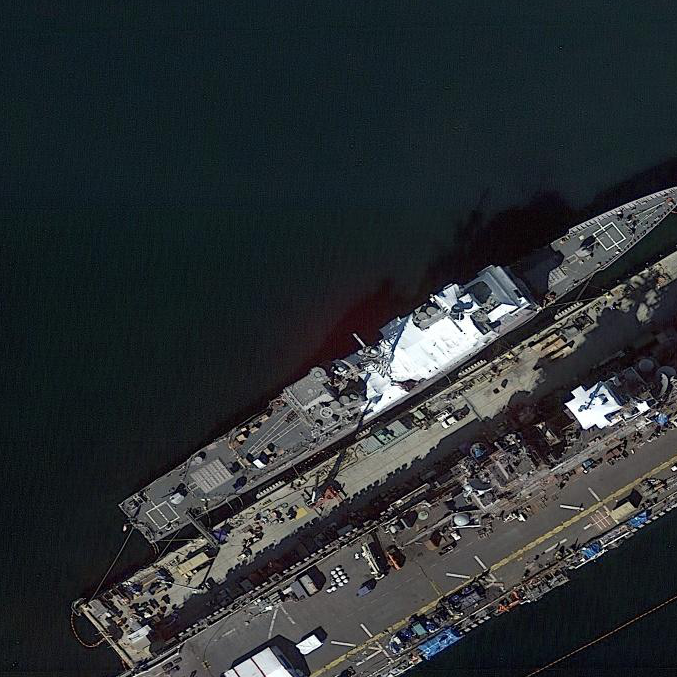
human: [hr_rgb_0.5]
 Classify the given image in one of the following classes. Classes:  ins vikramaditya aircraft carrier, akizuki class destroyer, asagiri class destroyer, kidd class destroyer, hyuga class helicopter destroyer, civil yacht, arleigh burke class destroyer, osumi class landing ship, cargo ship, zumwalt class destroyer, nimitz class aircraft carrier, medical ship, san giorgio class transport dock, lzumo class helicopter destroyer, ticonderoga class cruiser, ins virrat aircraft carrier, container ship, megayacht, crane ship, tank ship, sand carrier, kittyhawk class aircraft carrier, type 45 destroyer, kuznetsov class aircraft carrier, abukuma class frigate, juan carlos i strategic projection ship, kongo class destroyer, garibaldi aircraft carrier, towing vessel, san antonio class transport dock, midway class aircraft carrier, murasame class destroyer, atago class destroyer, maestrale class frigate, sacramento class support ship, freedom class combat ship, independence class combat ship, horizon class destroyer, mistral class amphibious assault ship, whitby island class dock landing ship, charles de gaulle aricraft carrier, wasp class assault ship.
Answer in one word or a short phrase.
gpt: Ticonderoga class cruiser